Field crop: tomato
Growth stage: 1
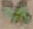
Species: solanum